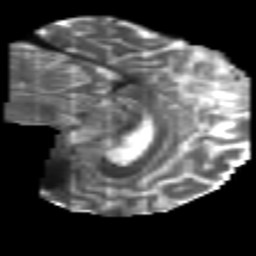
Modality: T2w
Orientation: sagittal
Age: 45
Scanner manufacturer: philips
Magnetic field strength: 3 T
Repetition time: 8.6 s
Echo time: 0.127 s